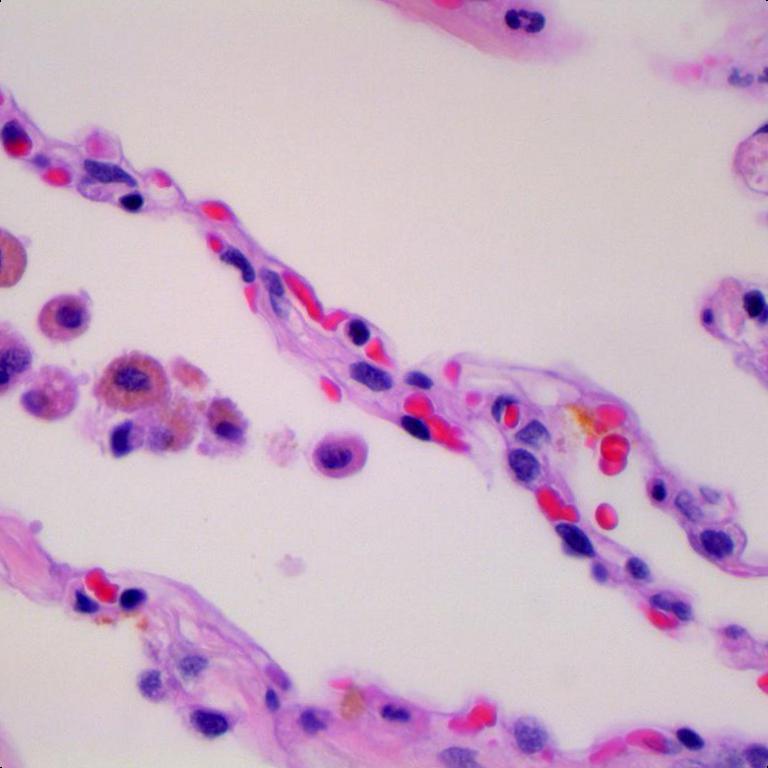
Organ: lung
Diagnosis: benign